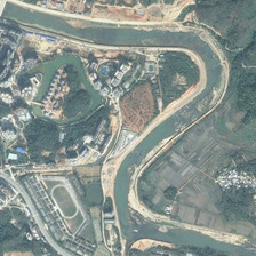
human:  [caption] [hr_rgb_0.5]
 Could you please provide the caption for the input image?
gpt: the river is betweeen a forest and a triangle region .

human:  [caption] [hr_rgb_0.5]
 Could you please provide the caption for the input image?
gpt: This winding green river separates the prosperous urban area from the farmland and lush forest.

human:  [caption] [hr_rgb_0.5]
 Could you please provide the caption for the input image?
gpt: This curved green river separates rich urban areas with farmland and lush forest blocks.

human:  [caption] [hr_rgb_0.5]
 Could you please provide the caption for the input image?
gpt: There is a pond and buildings in the valley.

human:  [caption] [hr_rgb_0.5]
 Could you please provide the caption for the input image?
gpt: The valley has a pond and a building.